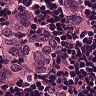
Metastatic tissue present: yes